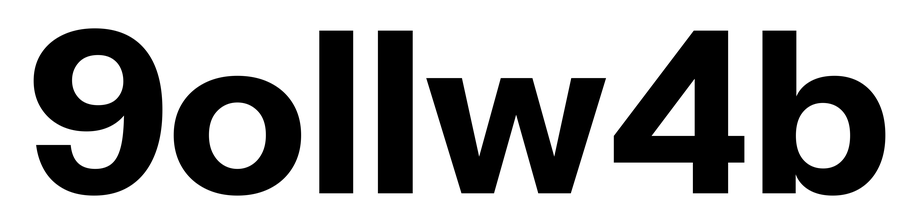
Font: InstrumentSans_Bold